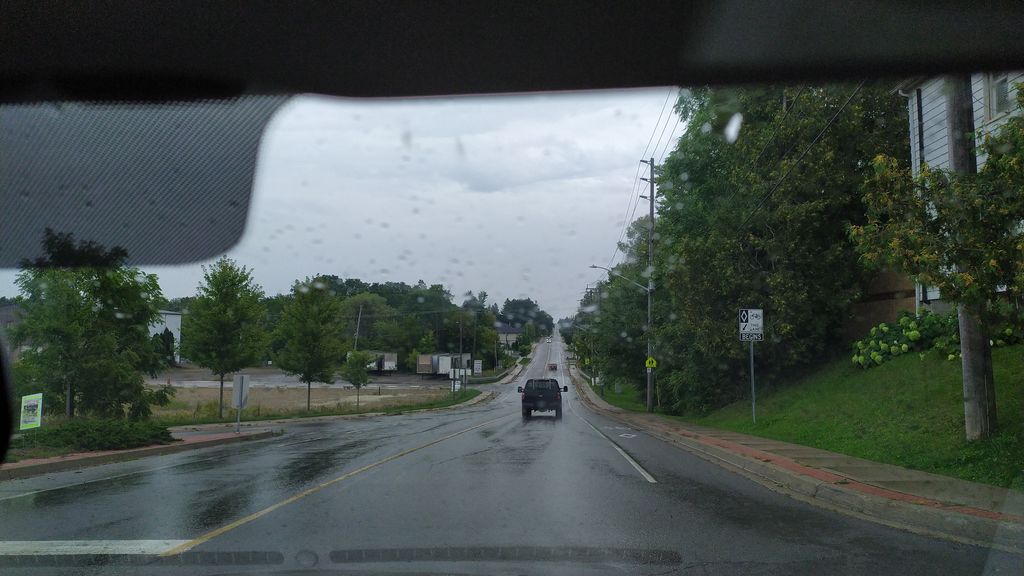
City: kitchener-waterloo